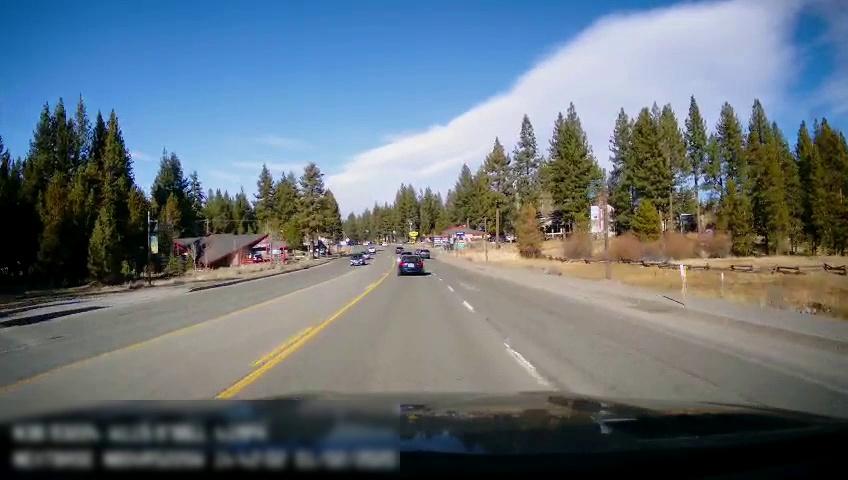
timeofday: Day
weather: Sunny
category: Drivable Space
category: Vehicles | Car
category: Vehicles | SUV
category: Vehicles | SUV
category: Vehicles | Car
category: Lanes | Opposite Lane
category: Lanes | Current Lane
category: Lanes | Current Lane